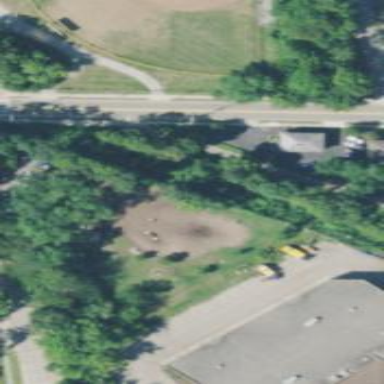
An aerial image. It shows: Dog park for leisure land.